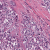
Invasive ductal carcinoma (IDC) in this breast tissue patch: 1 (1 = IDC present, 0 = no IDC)